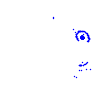
Particle: pion